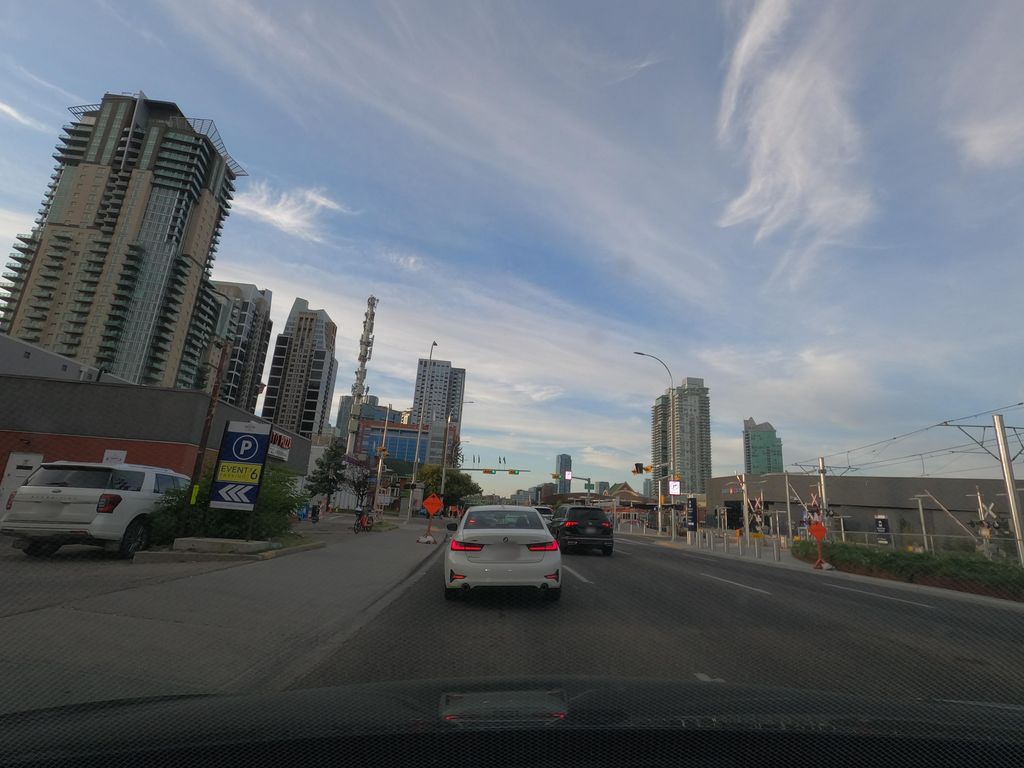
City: calgary